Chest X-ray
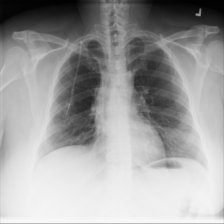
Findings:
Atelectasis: negative
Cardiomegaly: negative
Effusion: negative
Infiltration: negative
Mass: negative
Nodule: negative
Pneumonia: negative
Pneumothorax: negative
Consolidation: negative
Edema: negative
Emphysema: negative
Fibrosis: negative
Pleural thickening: negative
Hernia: negative